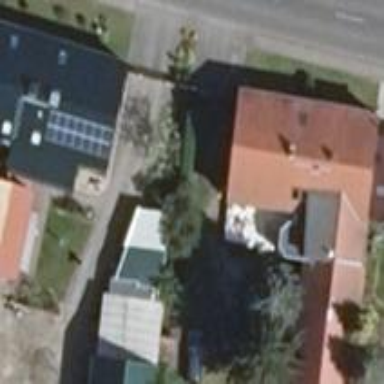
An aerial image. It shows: House with flat grey roof.